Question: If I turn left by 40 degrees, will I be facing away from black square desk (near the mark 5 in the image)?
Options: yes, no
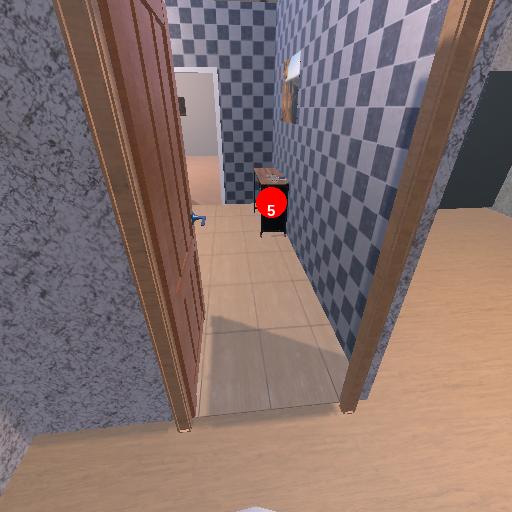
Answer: yes